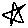
Label: star